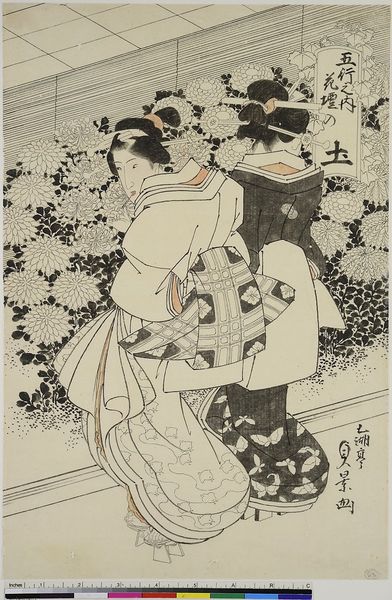
Titel: Fünf Elemente : Die Erde des Blumenbeets
Künstler: Utagawa Sadakage I
Standort: Hamburg
Institution: Museum für Kunst und Gewerbe Hamburg
Schlagwörter: kopf, frauen, menschen, blumen, frau, haar, kleider, rücken, schwarz, weiss, zeichnung, rot, muster, gesicht, boden, gewand, haare, personen, japan, schrift, papier, farbe, linien, sandalen, japanerin, japanisch, schriftzeichen, tusche, asien, geisha, knien, asiatisch, zigarette, beet, blumenbeet, zeit, skizzen, stäbchen, tuschzeichnung, folklore, pinselzeichnung, kimono, chrysanthemen, kurtisane, traditionell, edo, gescha, japanerinnen, geischa, chrysantemen, stäbschen, blüte, hetäre, tudche